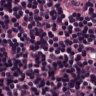
Metastatic tissue present: no